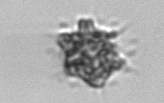
Label: Dictyocha